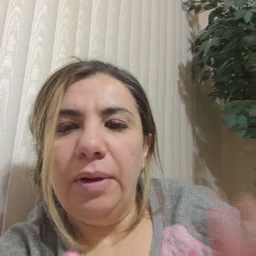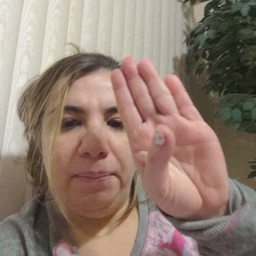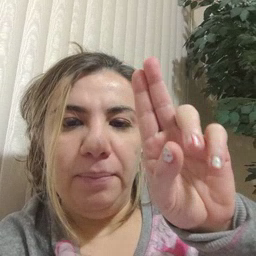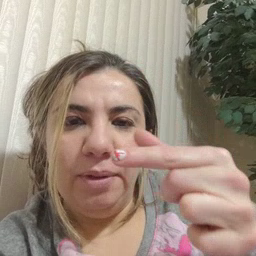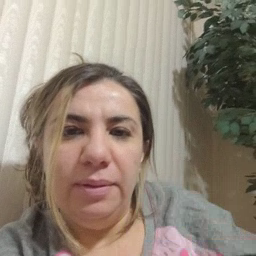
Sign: bug